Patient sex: M
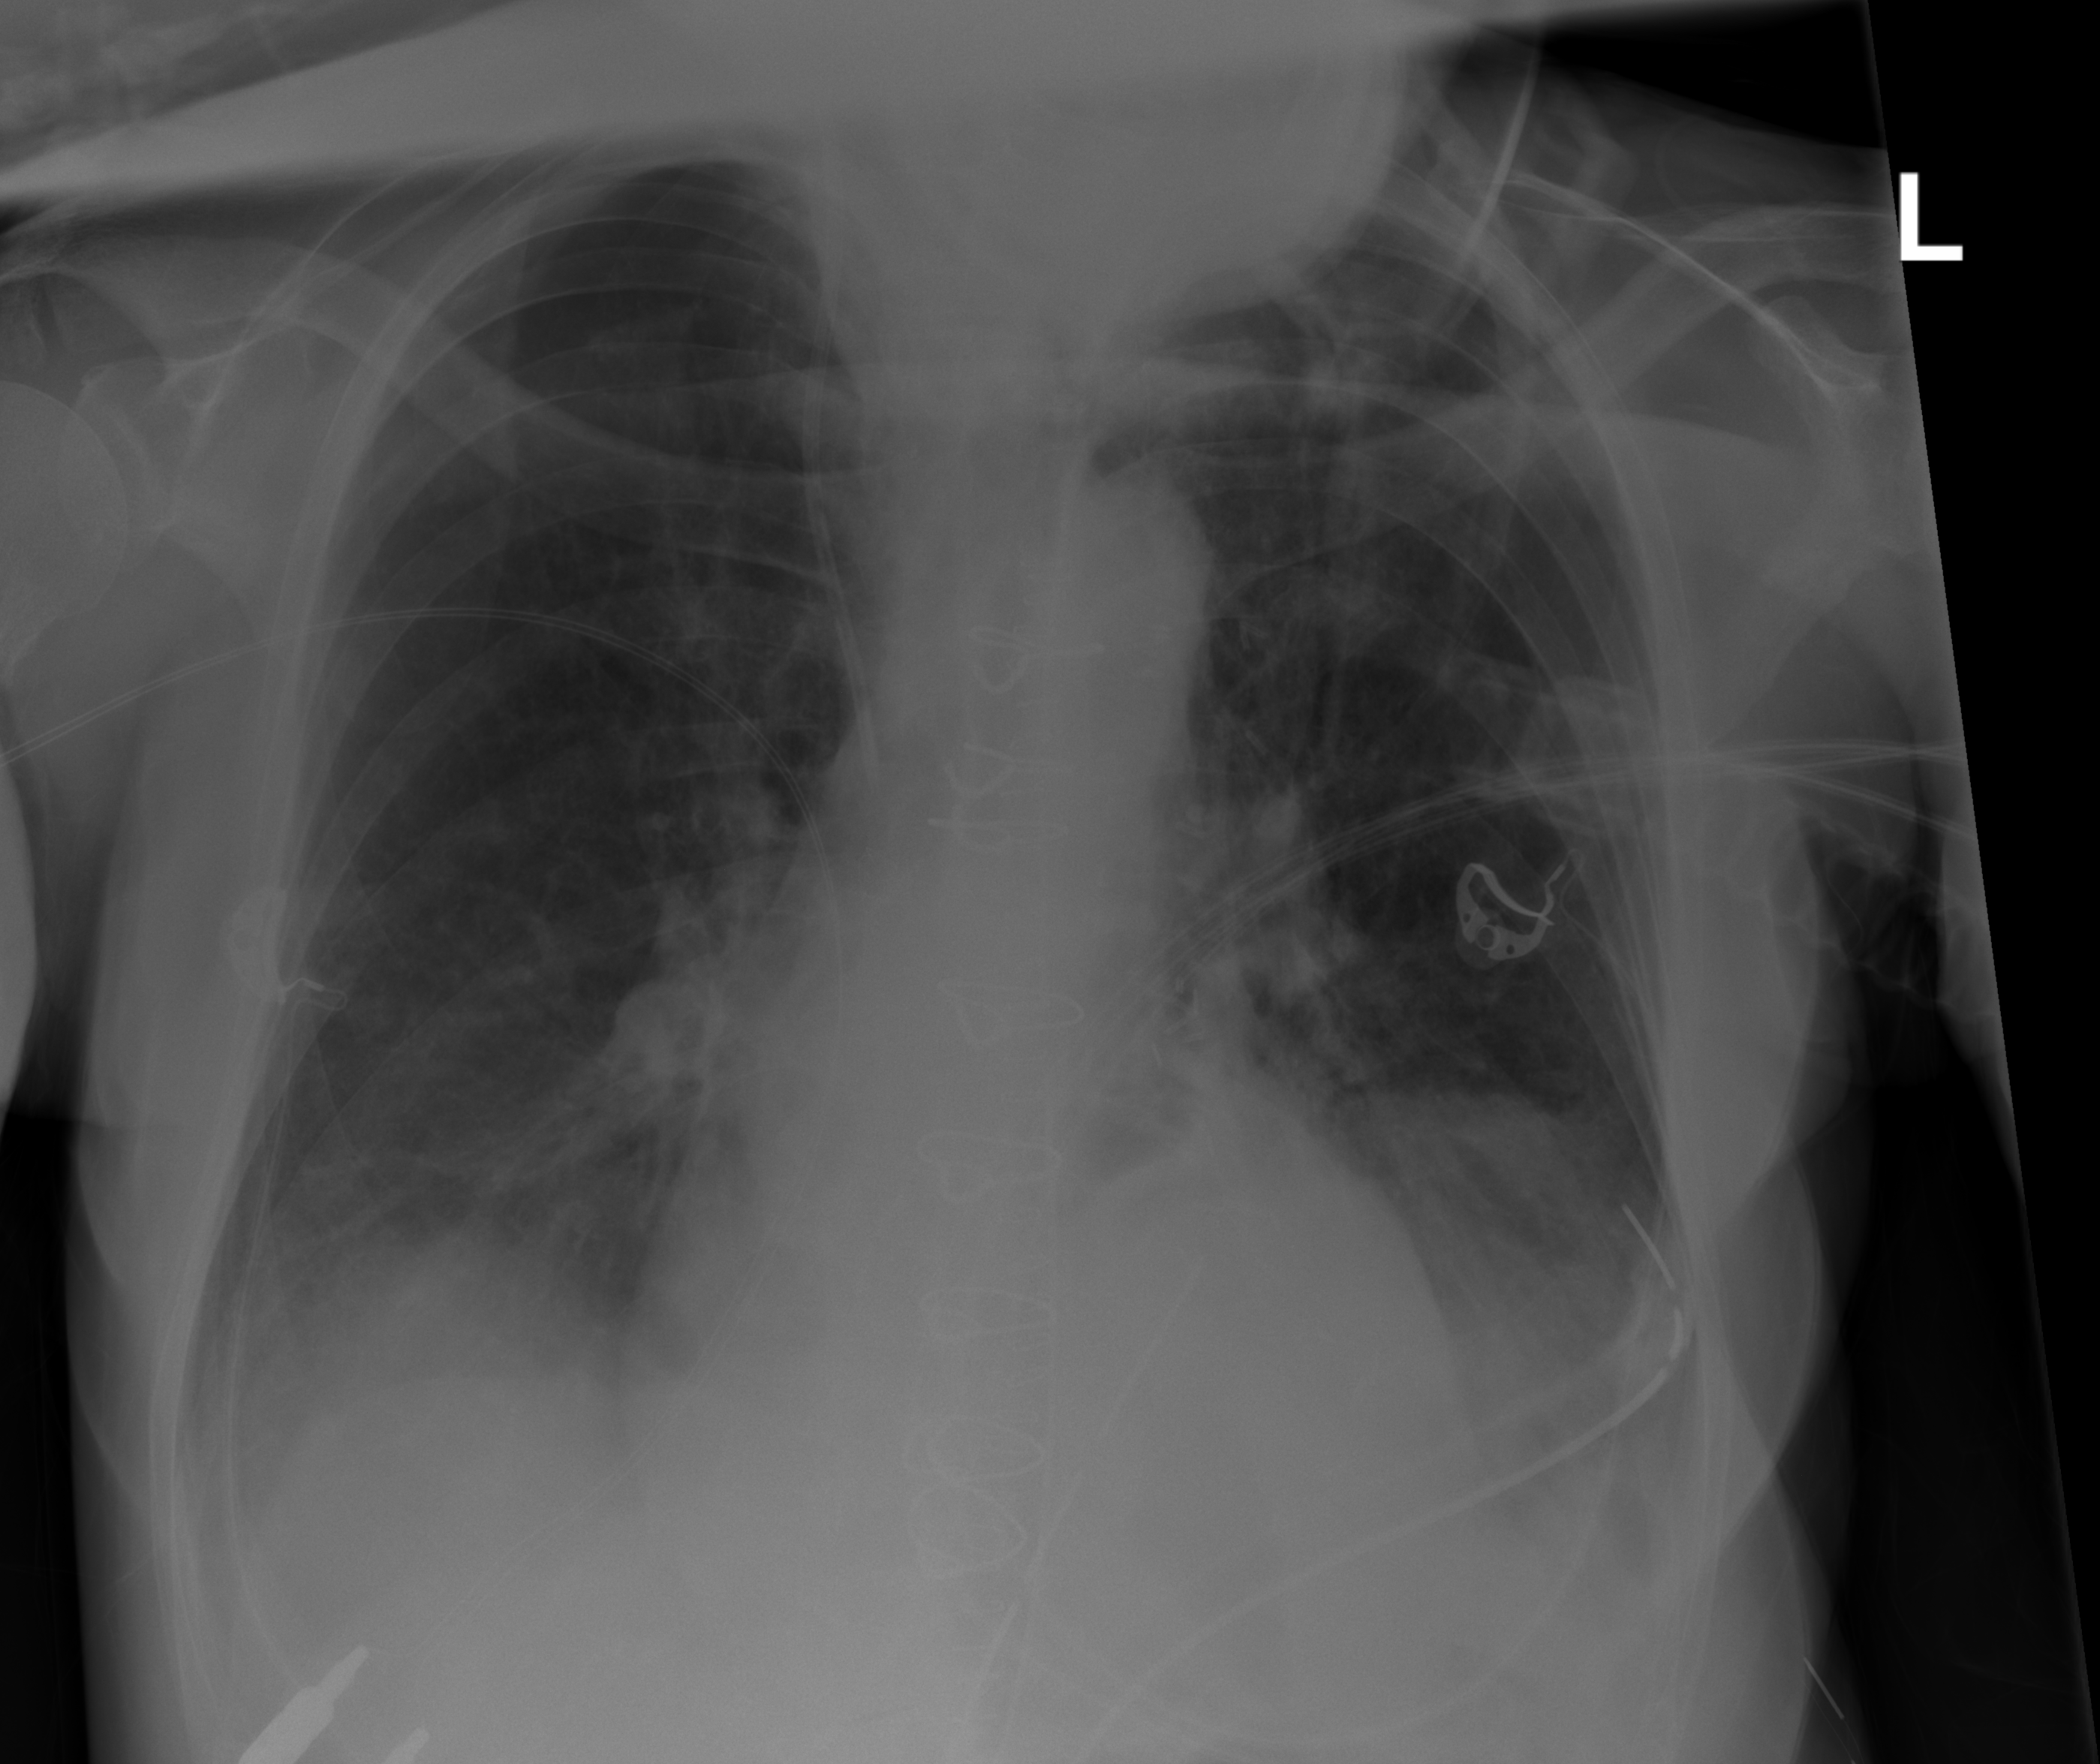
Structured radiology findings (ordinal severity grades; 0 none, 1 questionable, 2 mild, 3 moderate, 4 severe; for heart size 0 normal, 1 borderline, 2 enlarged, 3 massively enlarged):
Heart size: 2
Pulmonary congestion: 0
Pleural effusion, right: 2
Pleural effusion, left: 2
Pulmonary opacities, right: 0
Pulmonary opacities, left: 0
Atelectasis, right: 0
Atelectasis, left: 0